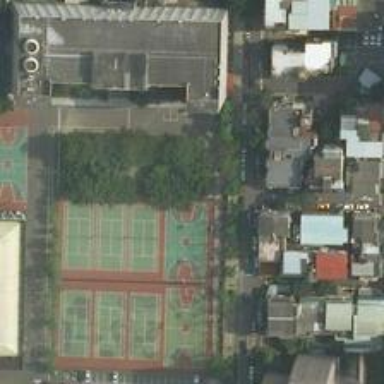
You can see rows of courts are seated near the residential area .